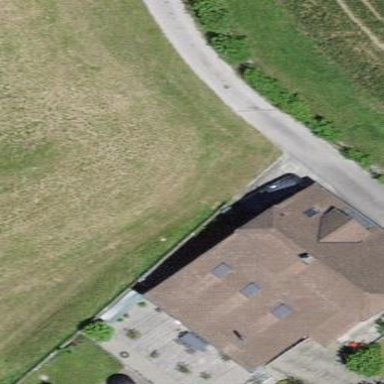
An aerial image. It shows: Gabled roof on residential building.